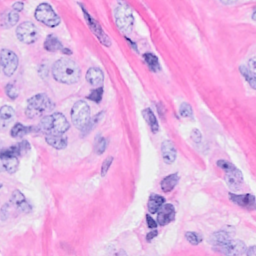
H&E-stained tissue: Breast